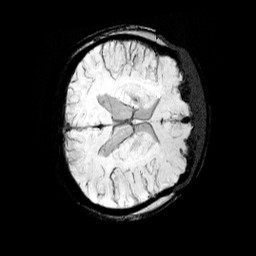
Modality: SWI
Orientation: axial
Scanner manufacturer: siemens
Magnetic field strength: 3 T
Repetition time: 0.03 s
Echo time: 0.02 s